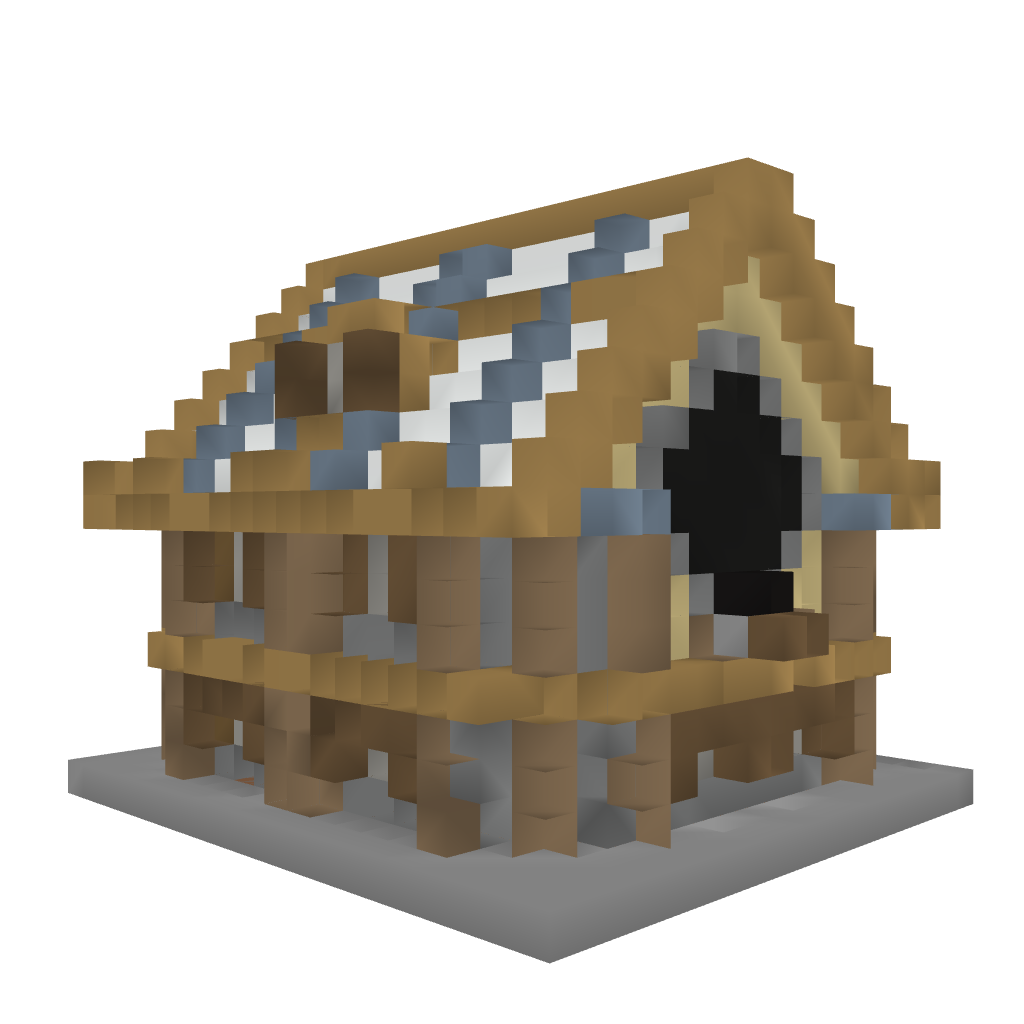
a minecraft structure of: House #3